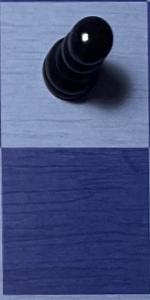
Label: Empty